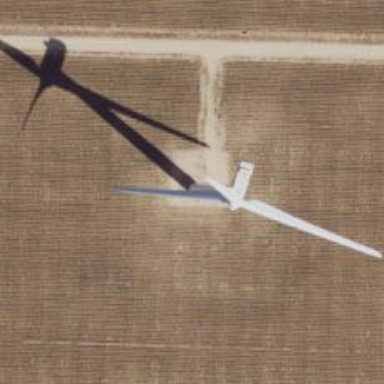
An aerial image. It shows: Wind turbine generator that utilizes wind as its source for generating electricity. It is of the horizontal axis type.